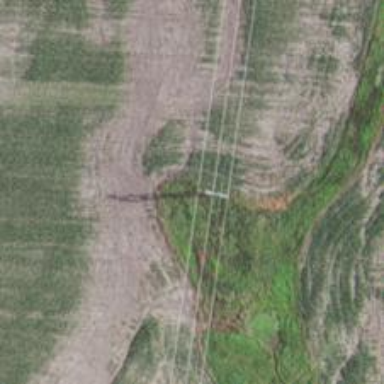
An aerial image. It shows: H-frame power tower with distinctive design.